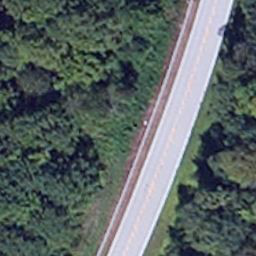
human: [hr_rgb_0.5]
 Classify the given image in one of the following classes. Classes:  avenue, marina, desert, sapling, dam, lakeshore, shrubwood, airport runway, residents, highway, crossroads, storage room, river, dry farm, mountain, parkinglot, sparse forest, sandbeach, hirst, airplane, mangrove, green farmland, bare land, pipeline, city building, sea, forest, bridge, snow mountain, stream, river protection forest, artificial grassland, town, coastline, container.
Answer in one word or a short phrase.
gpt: avenue